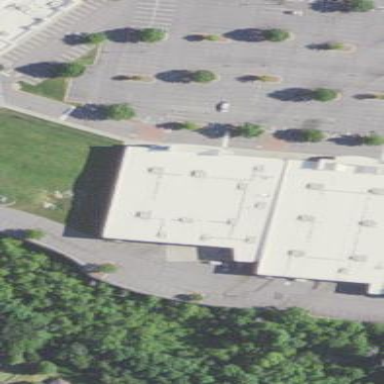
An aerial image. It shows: Retail building.